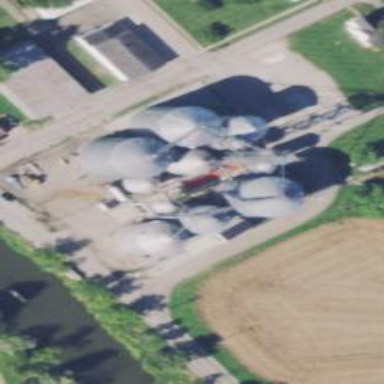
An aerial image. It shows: Silo.